Question: Without any specific regularity my vim displays underlines on the place of tabs (see below).
Sometimes it also happens to the text: I type and it's underlined.
What could be a reason?

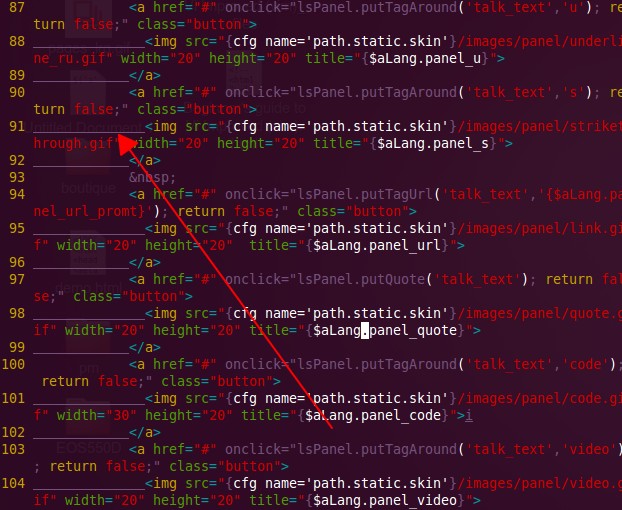
Answer: This is likely due to the fact that you are editing an html file and the text near the underline is inside of an '<a>' tag.
To disable this you can add 'let html_no_rendering=1' to your '~/.vimrc'. This setting will, however, also disable bold and italic styling for html files.
If you wish to only disable the underlining, see ':help html.vim'. There it gives you instructions on what highlight groups you need to redefine without 'underline'.